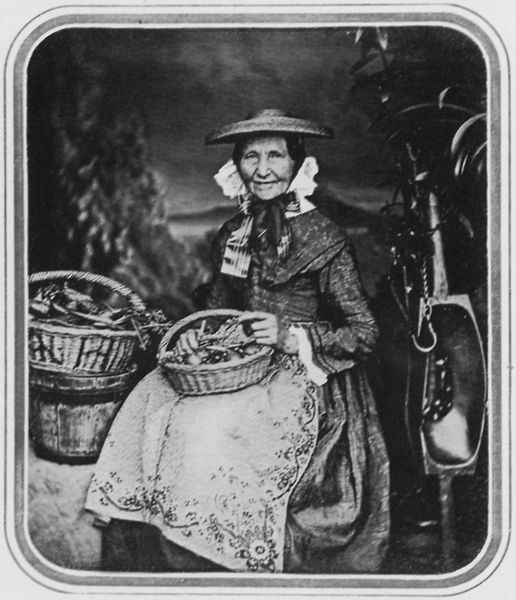
Titel: »Mutter Albers«, die Gemüsefrau der Familie Stelzner
Künstler: Carl Ferdinand Stelzner
Standort: Hamburg
Institution: Museum für Kunst und Gewerbe
Schlagwörter: blätter, hand, weiß, sitzen, blumen, frau, hut, kleid, schwarz, stuhl, rock, schleife, alt, band, falten, gesicht, kragen, rahmen, spitze, tragen, ärmel, bildnis, portrait, bestickt, gewand, sitzend, stickerei, pflanzen, gemüse, schürze, bäuerin, körbe, trage, sitzt, korb, chinesin, foto, fotografie, haken, schwarzweiß, ketten, krause, photo, tracht, fisch, korsett, greisin, hausarbeit, eimer, alte frau, joch, pilze, protrait, indianer, spindeln, blumenstickerei, korp, lächseln, schlwife